Question: I'm trying to send a POST request to the server. The request body is a JSON object contains some objects, texts, files and arrays.
But jQuery returns an error of "Uncaught TypeError: Illegal invocation".
I googled about this situation and I applied some solutions like sending the object inside an array (<URL> but it didn't work for me.
Here's my JSON data that I want to send:

The JS code is:
'''
$.ajax({
url: 'send.php',
data: {
'bbody': lastBody
},
type: 'POST',
success: function(res) {
if (res == 'success') {
alert('success');
}
}
});
'''
'lastBody' is the JSON object.
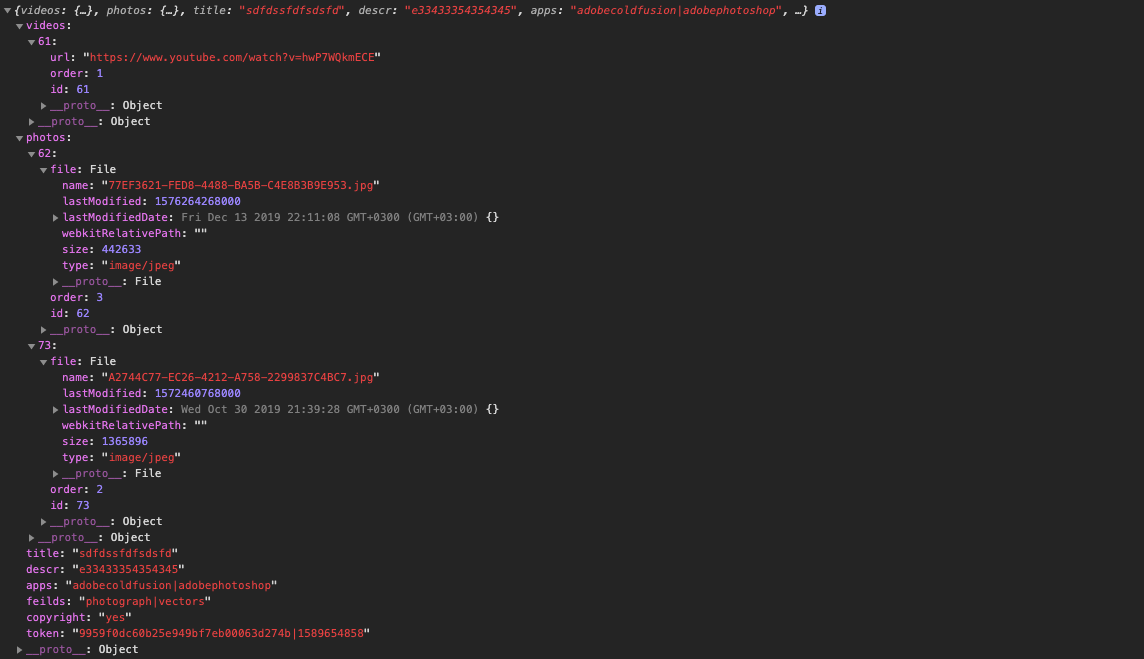
Answer: The object 'data' has to be a string.
'data: JSON.stringify({key: "value", key2:"value3"})'